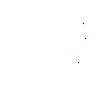
Particle: proton